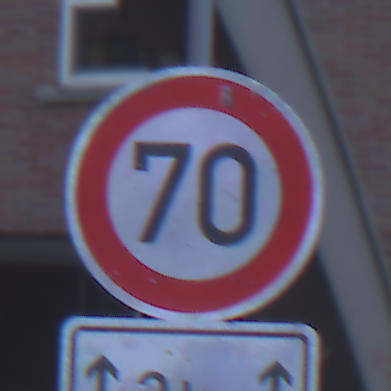
Verkehrszeichen: Geschwindigkeit70
Zusatzzeichen unten: LaengeEinerStrecke2
Umgebung: Outdoor, Urban
Tageszeit: SunriseSunset
Wetter: Clear
Licht: Natural
Jahreszeit: NotSpecified
Kontrast: MediumContrast